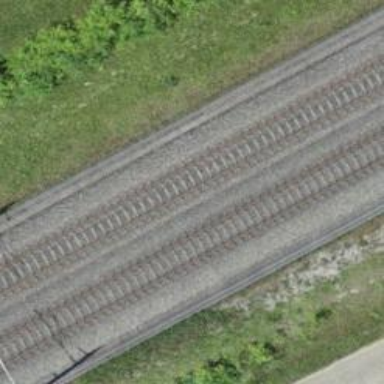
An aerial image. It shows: Single railway track with electrification through contact line.